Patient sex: M
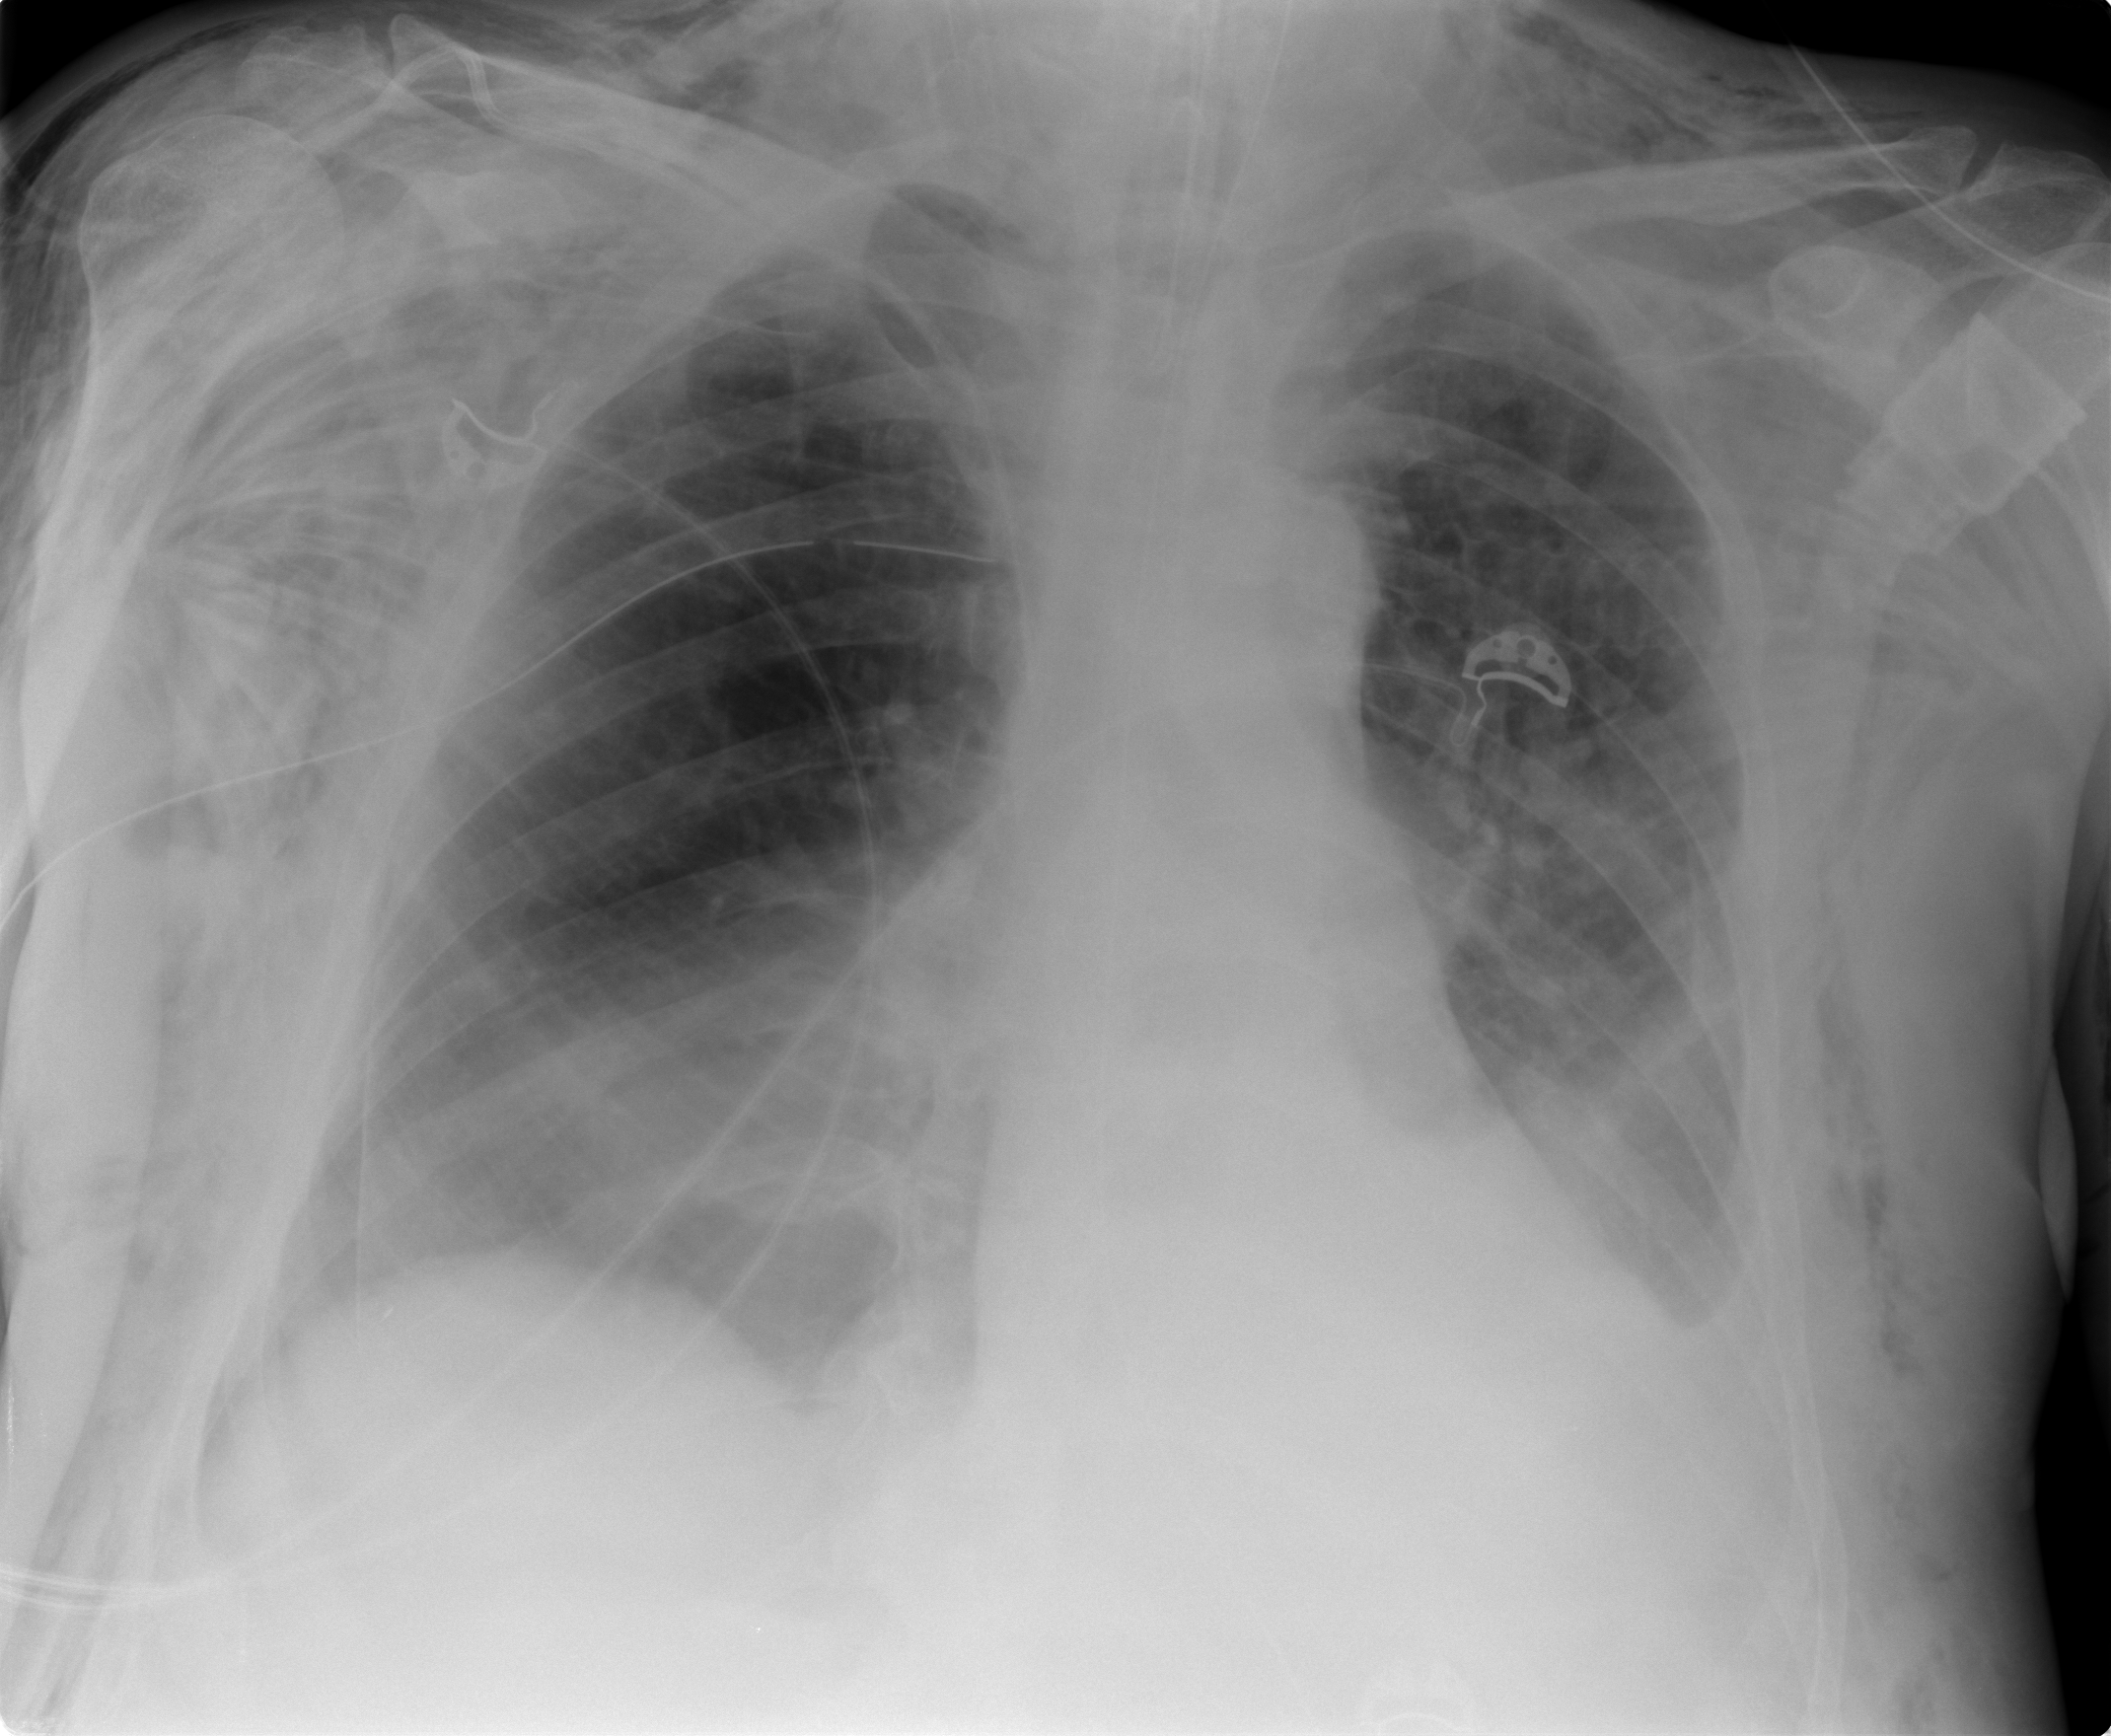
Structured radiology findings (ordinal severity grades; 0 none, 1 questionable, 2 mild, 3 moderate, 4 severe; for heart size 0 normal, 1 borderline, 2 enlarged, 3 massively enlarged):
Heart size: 0
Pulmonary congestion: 0
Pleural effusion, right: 2
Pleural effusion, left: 2
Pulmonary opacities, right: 0
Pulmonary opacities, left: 0
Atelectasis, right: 0
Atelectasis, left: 2